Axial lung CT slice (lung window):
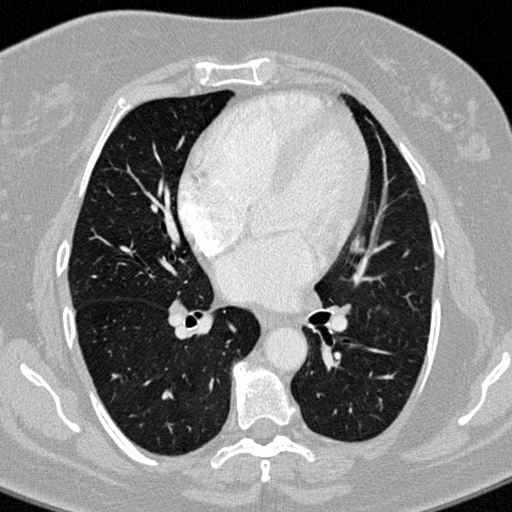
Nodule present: no